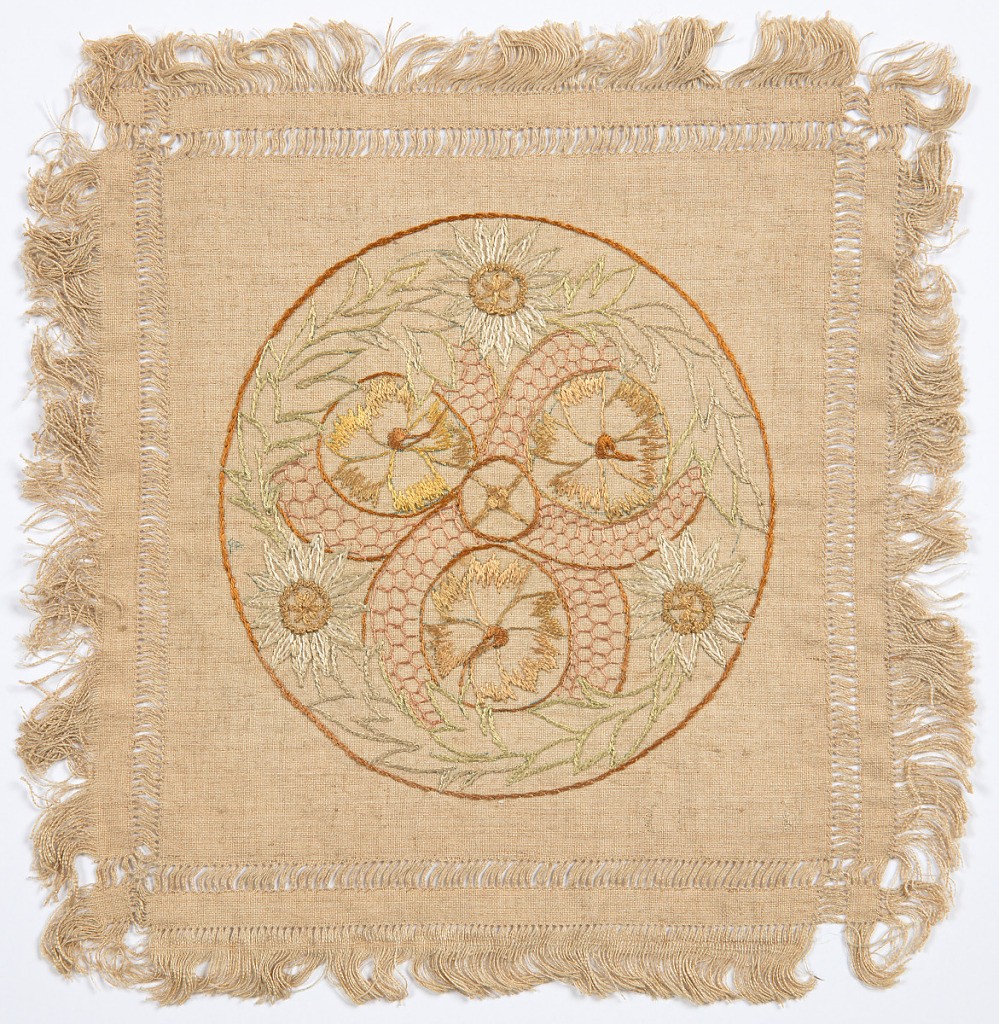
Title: Doily
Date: ca. 1900
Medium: linen, silk Technique: plain weave embroidered in stem, running, satin, knot, detached chain, looping and speckling stitches
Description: Doily embroidered in a circular, floral Art Nouveau pattern with multi-colored silk thread.